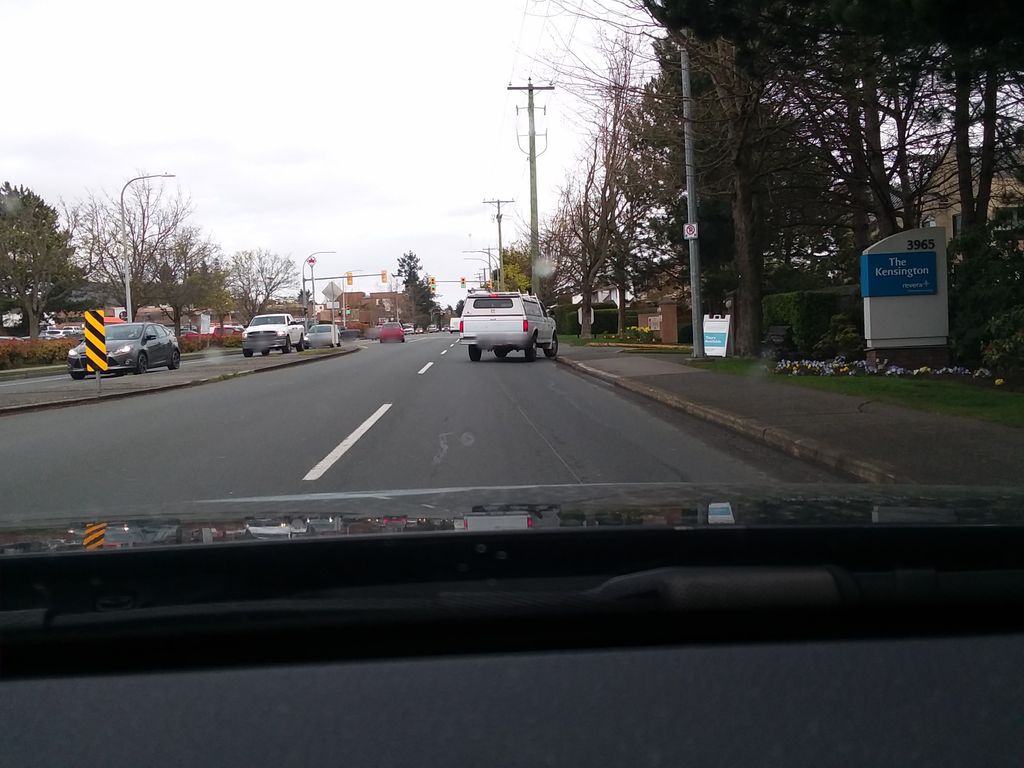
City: victoria